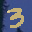
Label: 3